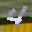
Label: 4